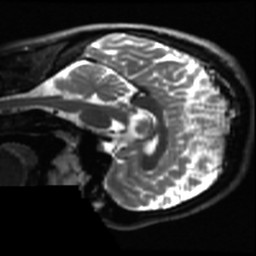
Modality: T2w
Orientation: sagittal
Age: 24
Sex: male
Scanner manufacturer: ge
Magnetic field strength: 3 T
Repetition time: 8.947 s
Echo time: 0.09798 s